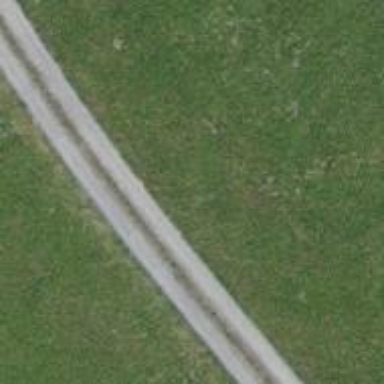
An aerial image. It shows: Service road with paved surface.